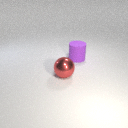
large purple rubber cylinder behind large red metal sphere